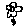
Label: flower